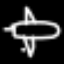
Label: airplane